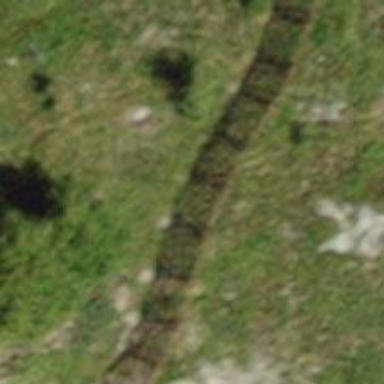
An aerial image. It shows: Snow fence that is man-made.